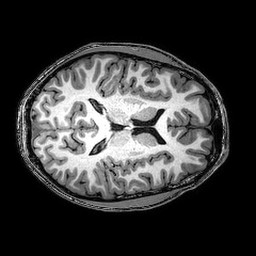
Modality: T1w
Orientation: axial
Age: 24
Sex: male
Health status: healthy
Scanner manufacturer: philips
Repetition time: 0.008199 s
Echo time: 0.00377 s